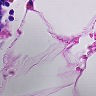
Metastatic tissue present: no